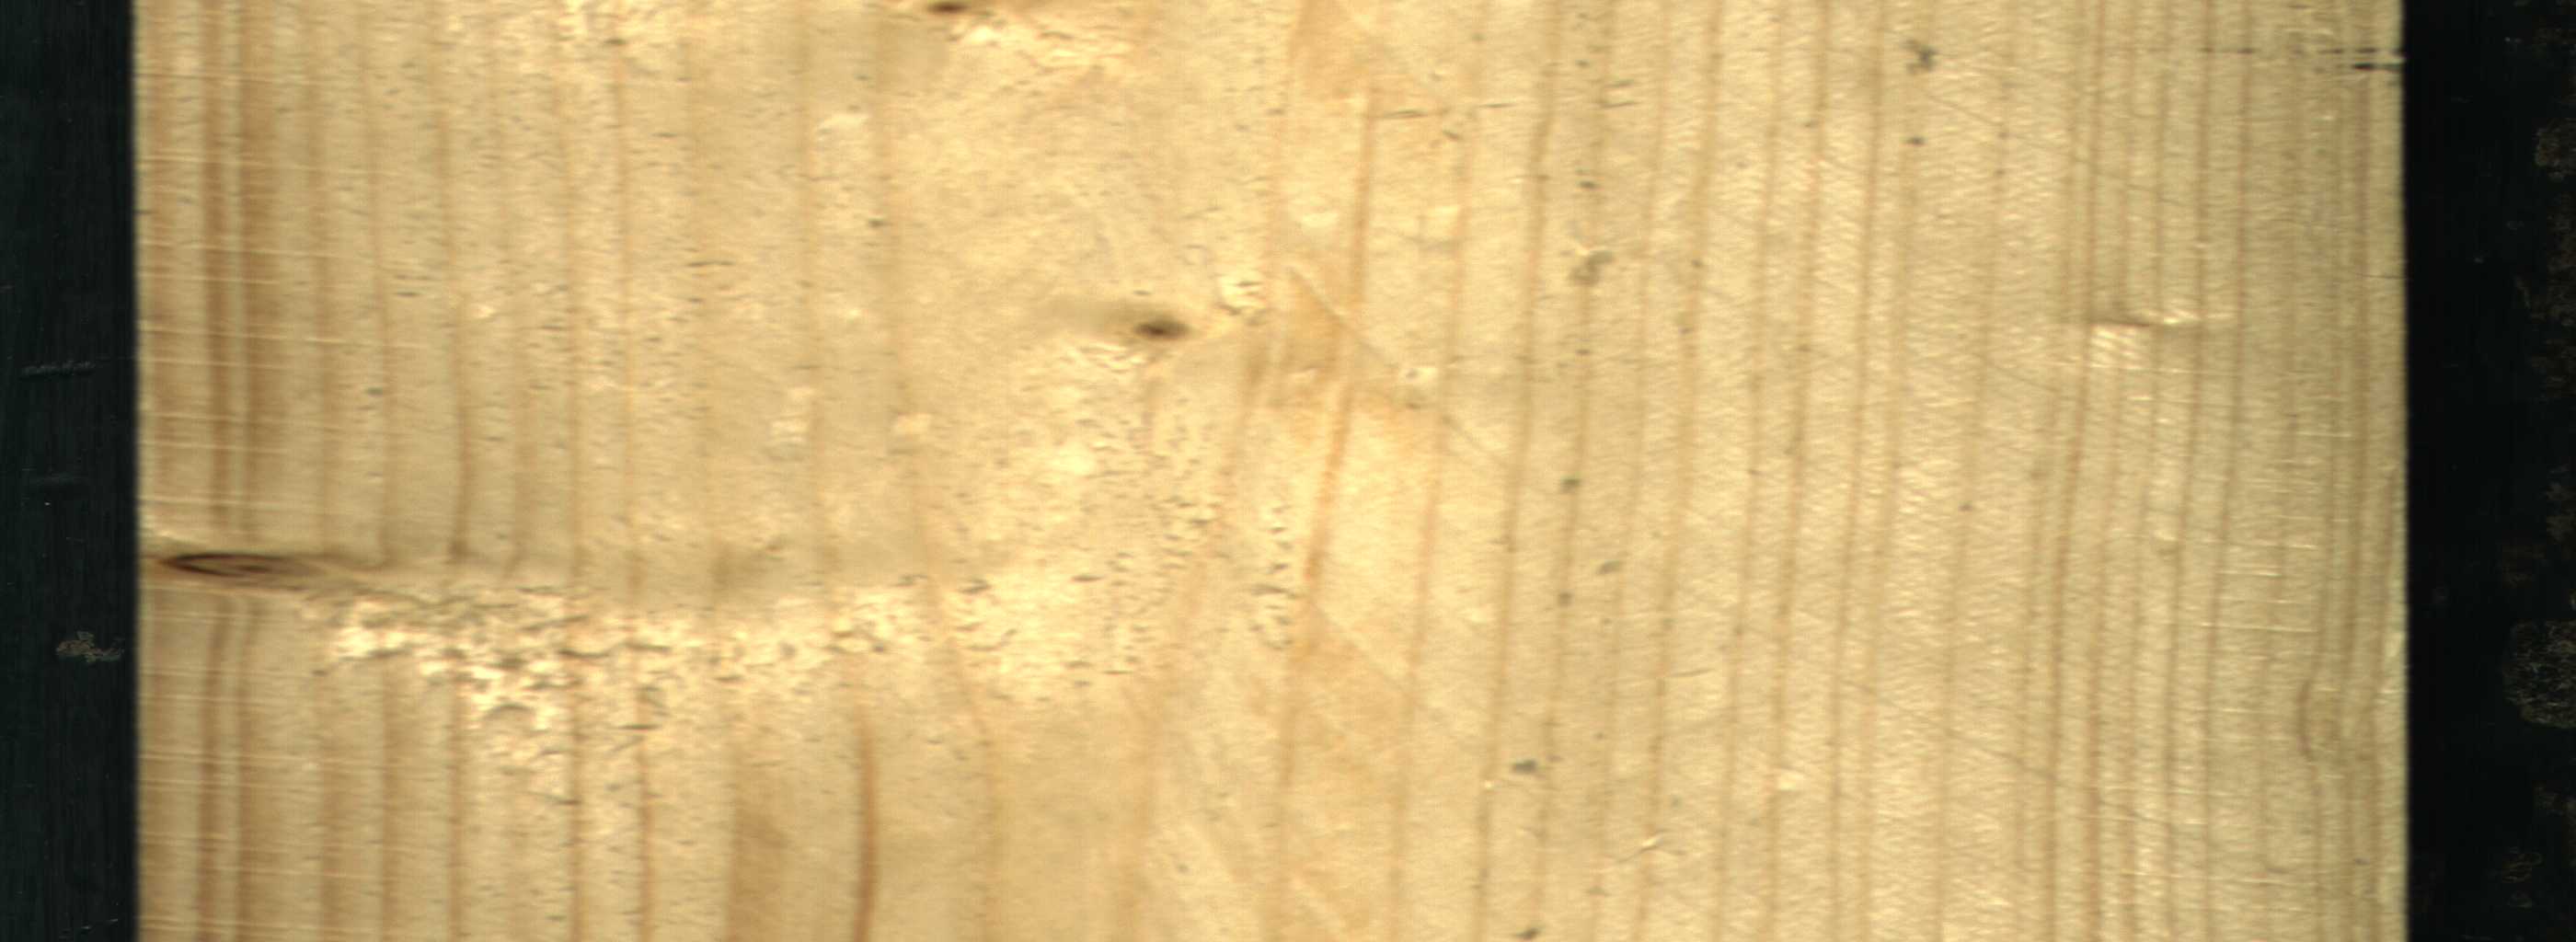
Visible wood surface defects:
Live_Knot
Live_Knot
Live_Knot